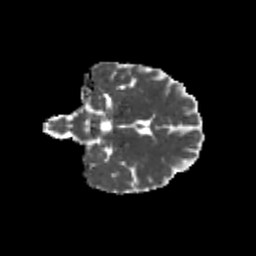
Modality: MD
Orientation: coronal
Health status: healthy
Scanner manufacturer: philips
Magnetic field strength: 3 T
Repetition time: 9.75 s
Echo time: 0.092 s